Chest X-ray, PA view. Patient: 57 years old, sex M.
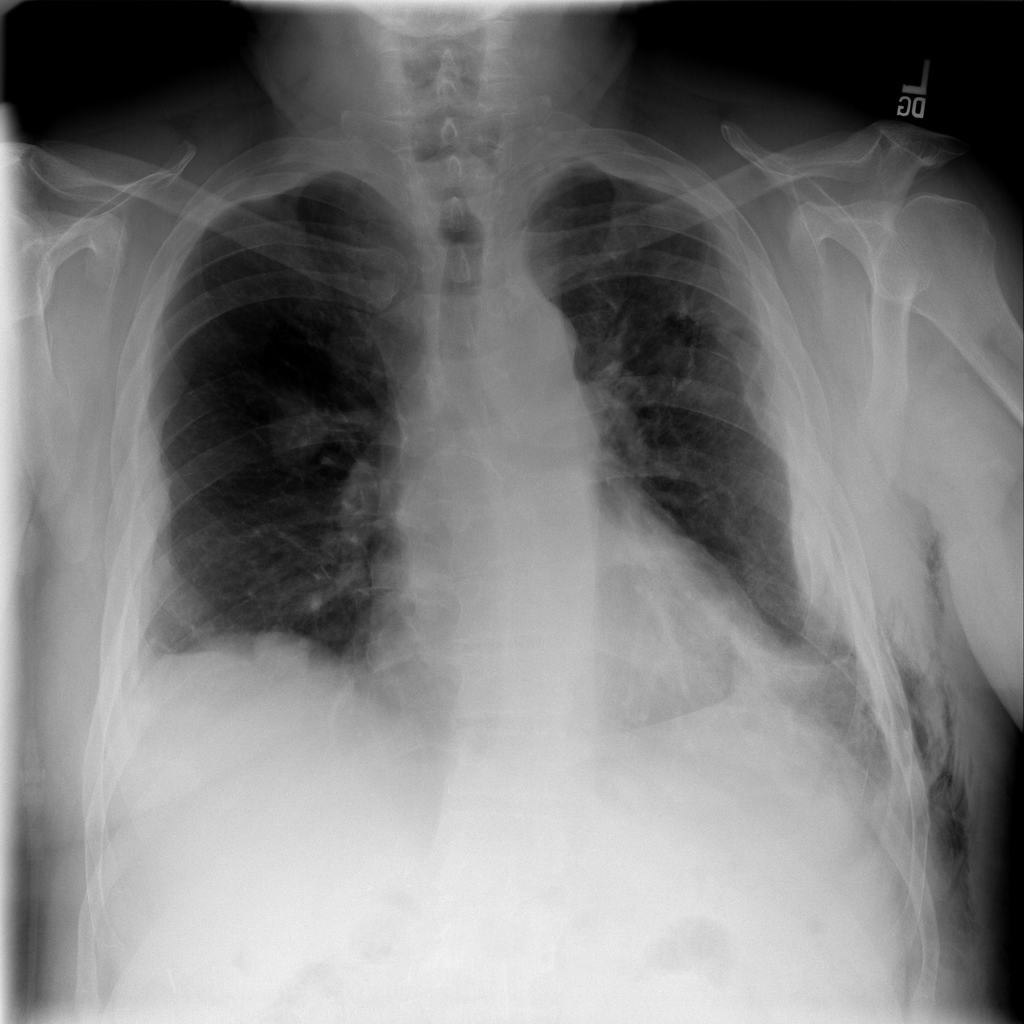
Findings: Pneumothorax